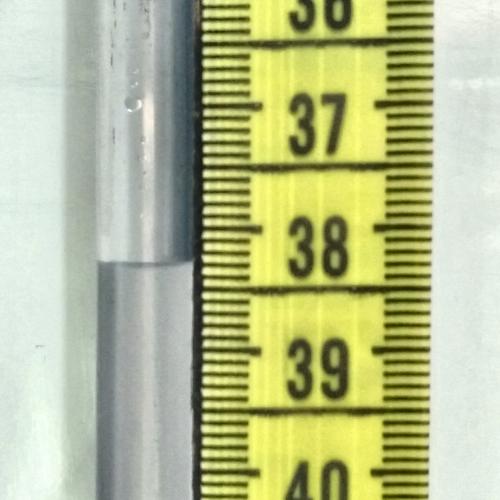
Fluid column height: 38.3 cm